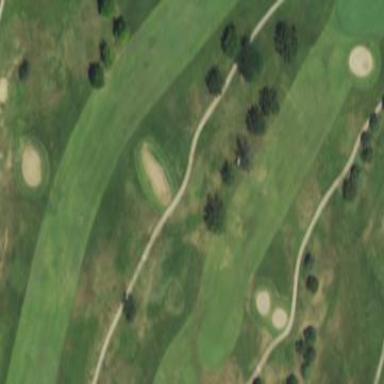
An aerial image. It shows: Grassy area designated as golf fairway.